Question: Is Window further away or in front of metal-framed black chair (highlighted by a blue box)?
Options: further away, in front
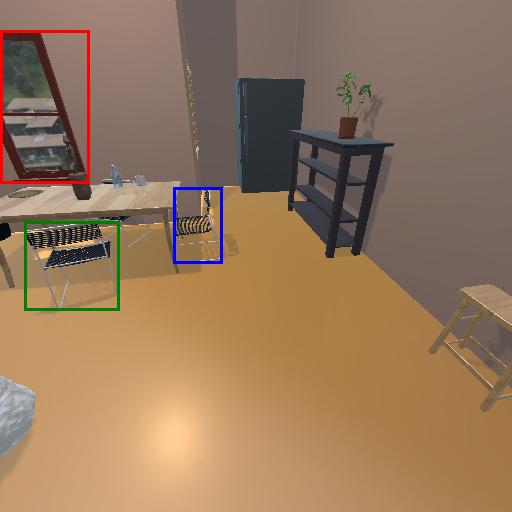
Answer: further away